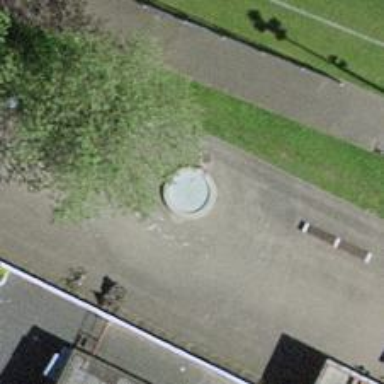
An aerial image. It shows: Playground with splash pad.